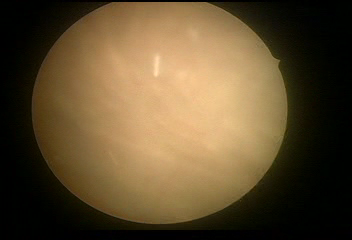
Modality: WLC
Class: Normal mucosa
Bladder cancer association: No